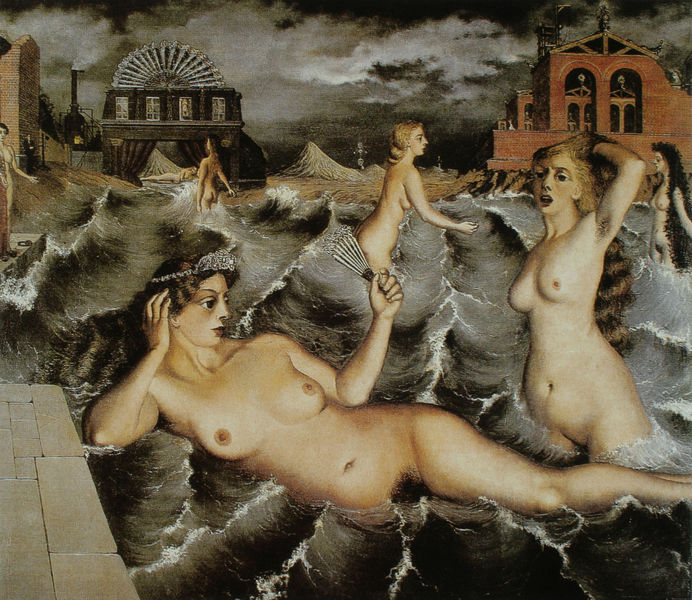
Titel: Badende Nymphen
Künstler: Paul Delvaux
Standort: Knokke
Institution: Sammlung Nellens
Schlagwörter: dunkel, himmel, meer, nackt, wasser, baden, frauen, see, braun, fenster, frau, schwarz, weiss, haus, rot, fächer, steine, häuser, haare, krone, wellen, düster, flut, sturm, wogen, venus, graus, psoe